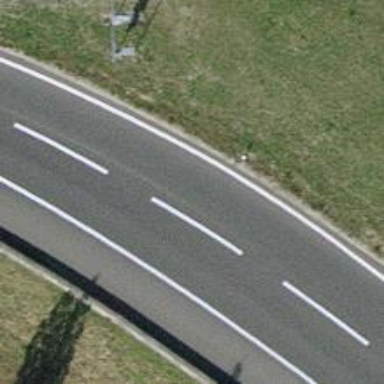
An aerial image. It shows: Asphalt motorway link.